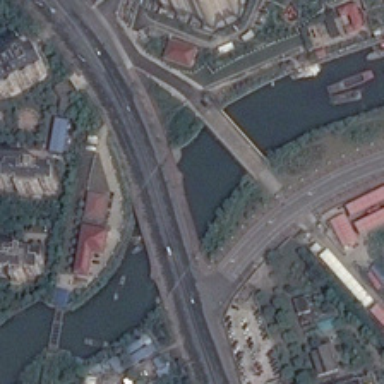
Some buildings and green trees are in two sides of a river with two bridges .